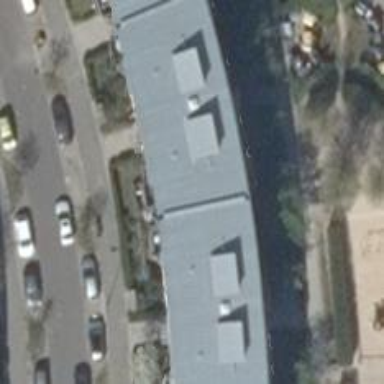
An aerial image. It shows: Skillion-roofed apartment building.